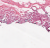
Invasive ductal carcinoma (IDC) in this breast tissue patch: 0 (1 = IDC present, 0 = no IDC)